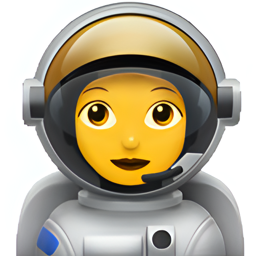
Name: female astronaut
Emoji: 👩‍🚀
Group: People & Body
Sub-group: person-role